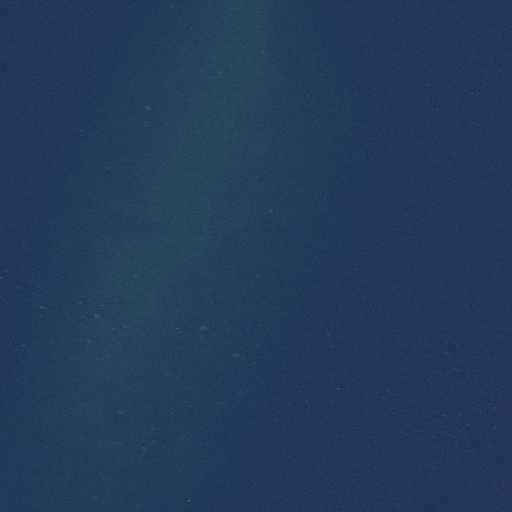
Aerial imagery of bar in Michigan named Holdridge Shoal containing only open water